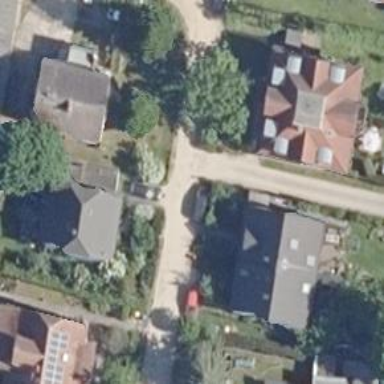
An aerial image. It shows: Gravel road in residential area.